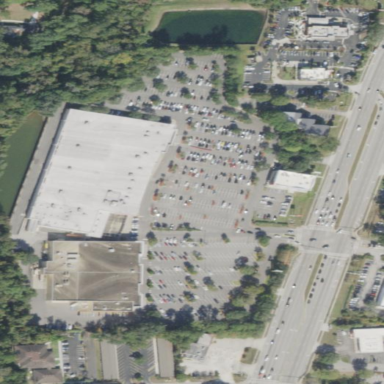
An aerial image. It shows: Retail area.